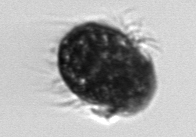
Label: Mesodinium